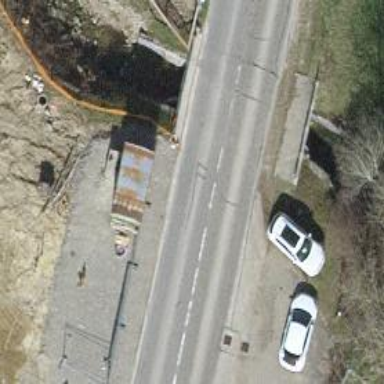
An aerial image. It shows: Secondary road with bridge.